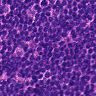
Metastatic tissue present: no